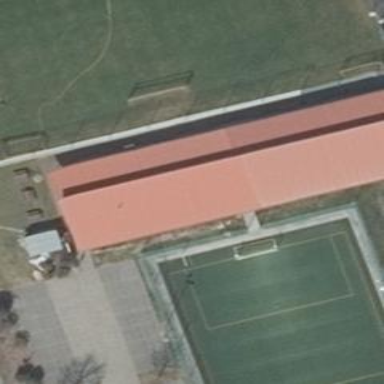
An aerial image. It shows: Soccer building.